Aerial crown-view tile of a tropical tree (Barro Colorado Island, Panama), acquired 20250124:
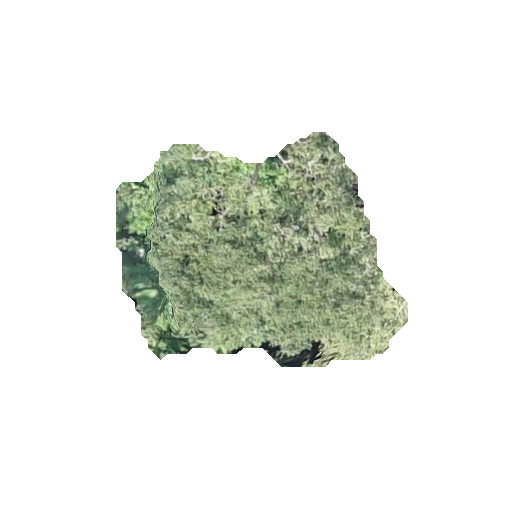
Species: Astronium graveolens
GBIF accepted scientific name: Astronium graveolens
Crown area: 74.902 m²